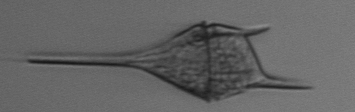
Label: Tripos_lineatus